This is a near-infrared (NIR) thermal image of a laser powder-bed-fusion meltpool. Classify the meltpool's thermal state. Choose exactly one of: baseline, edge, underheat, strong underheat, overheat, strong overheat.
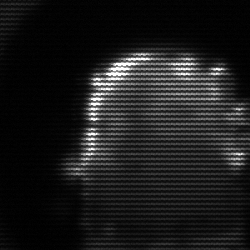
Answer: baseline